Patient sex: M
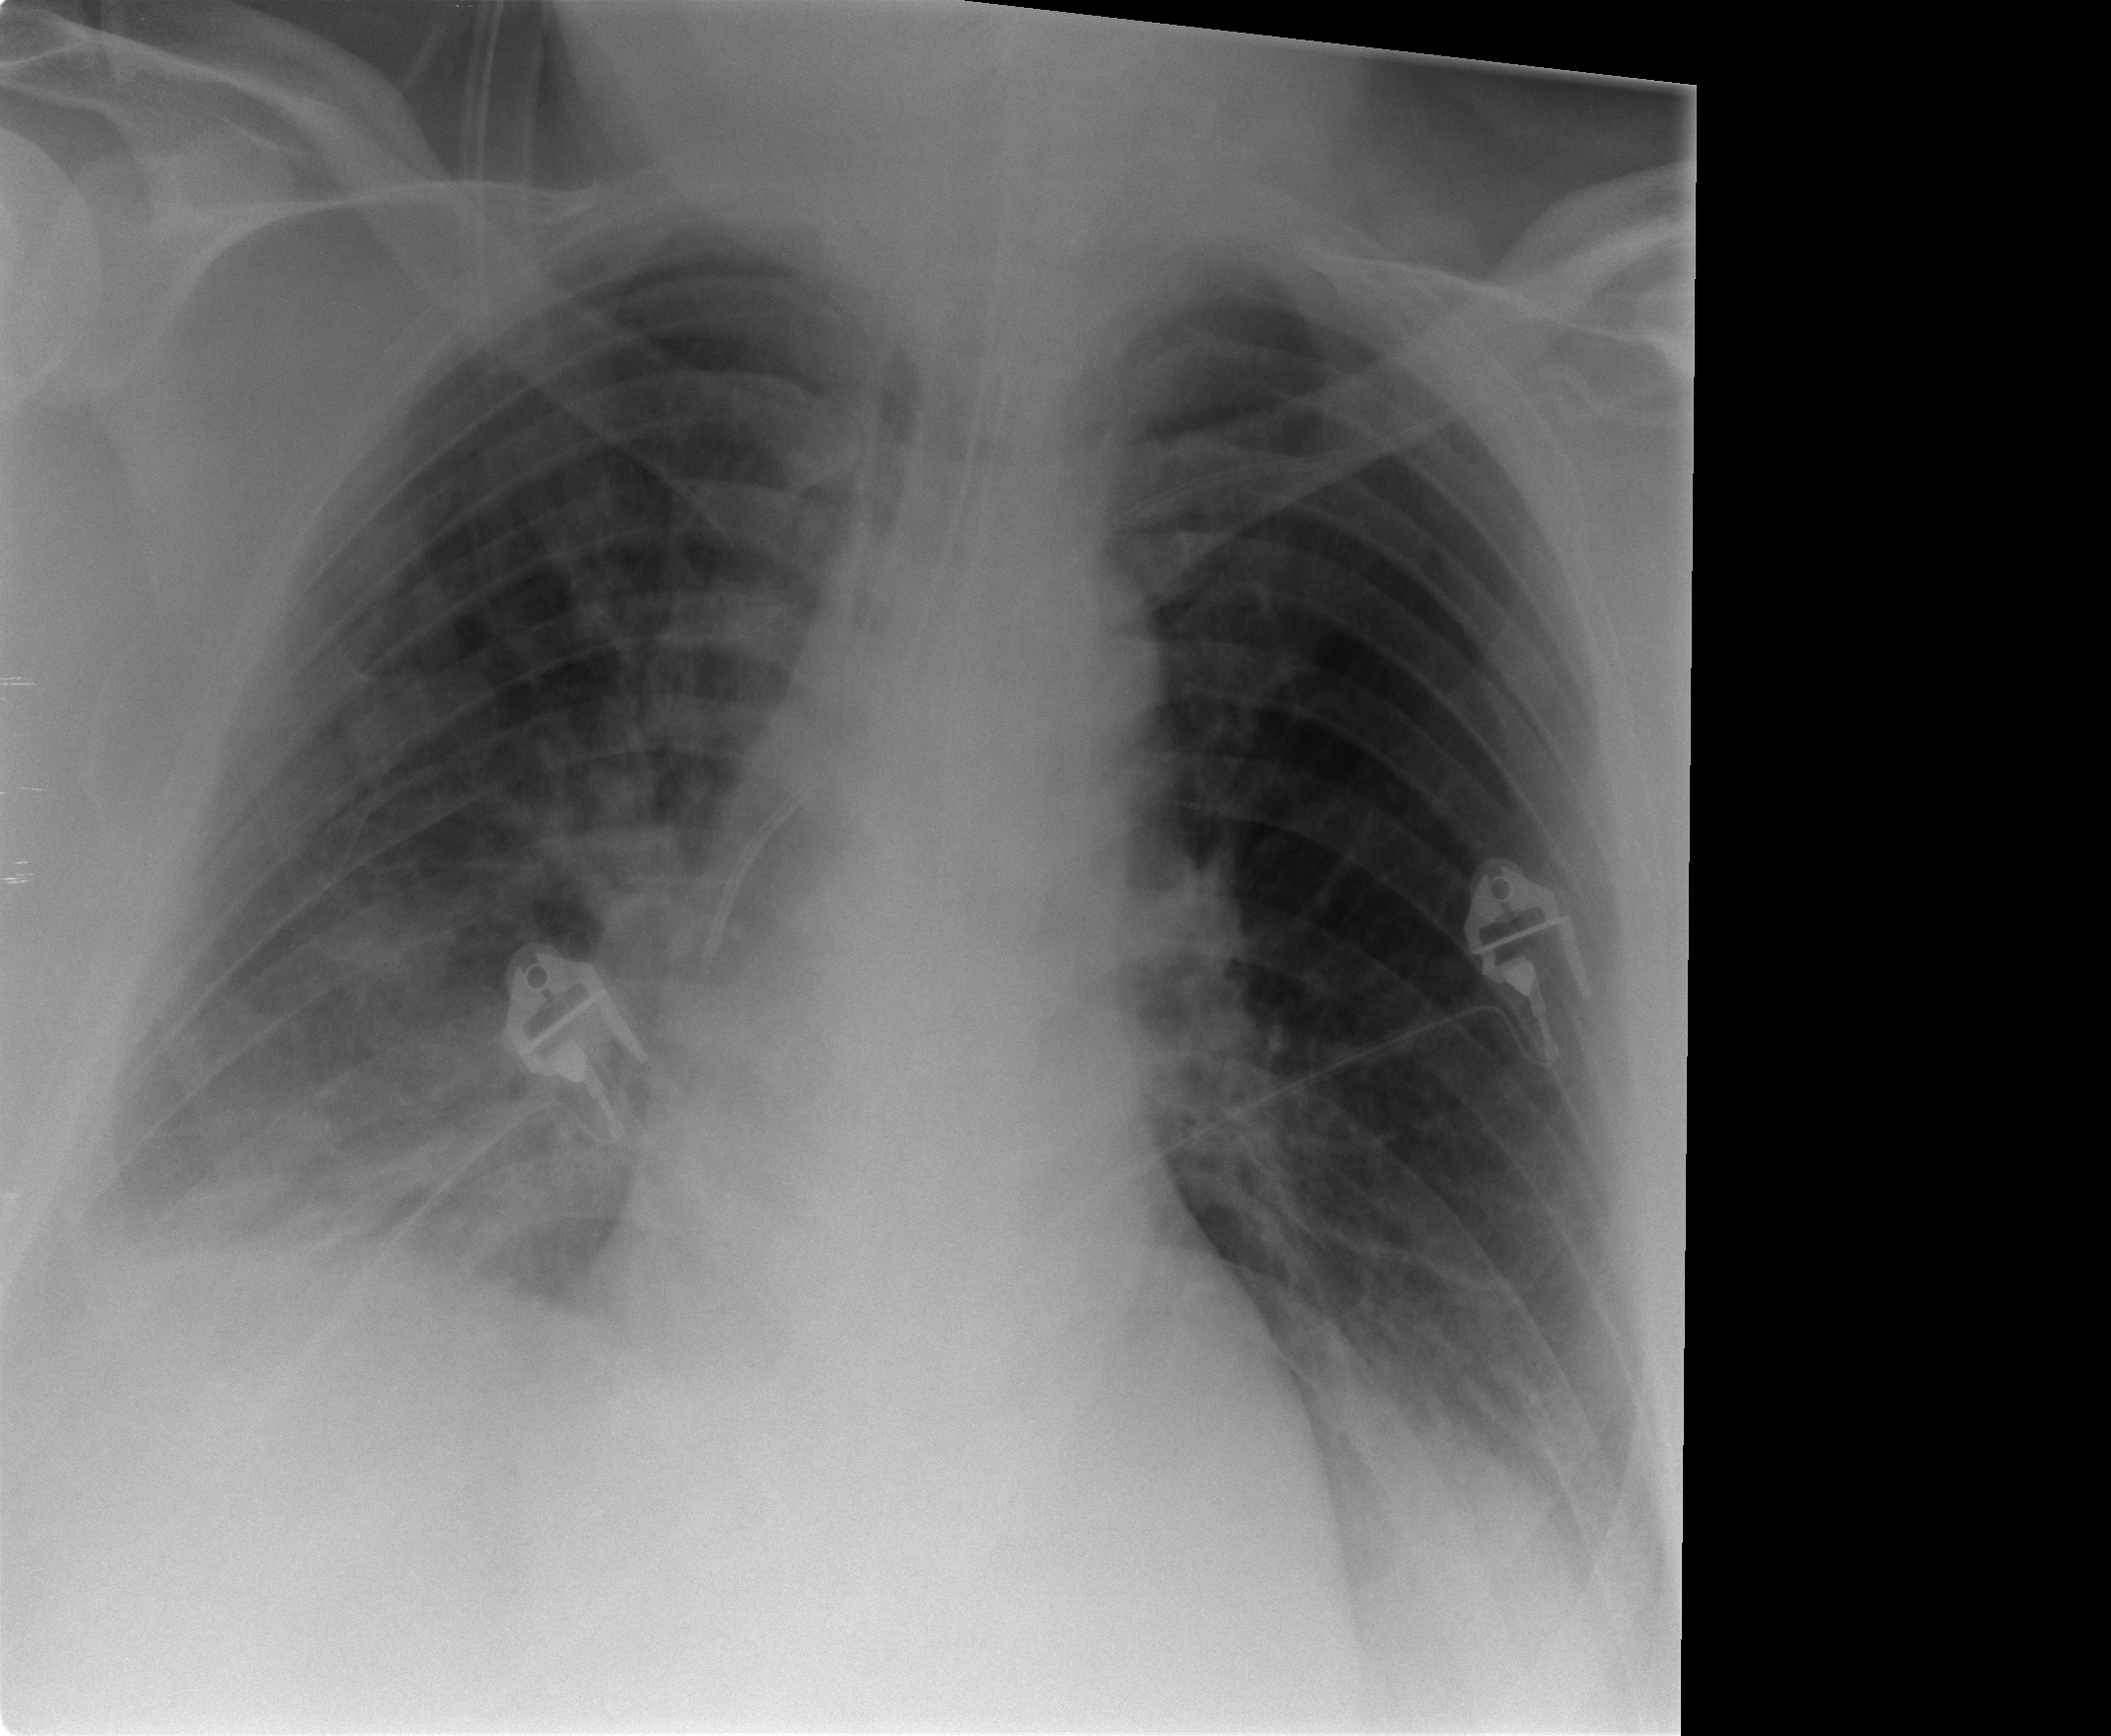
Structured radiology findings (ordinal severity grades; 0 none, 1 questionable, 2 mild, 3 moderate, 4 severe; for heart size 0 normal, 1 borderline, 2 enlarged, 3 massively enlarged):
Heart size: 0
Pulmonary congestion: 0
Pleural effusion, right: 2
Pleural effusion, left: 2
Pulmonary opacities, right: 1
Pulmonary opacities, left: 0
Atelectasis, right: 2
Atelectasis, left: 2